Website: crate-barrel
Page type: account-selection
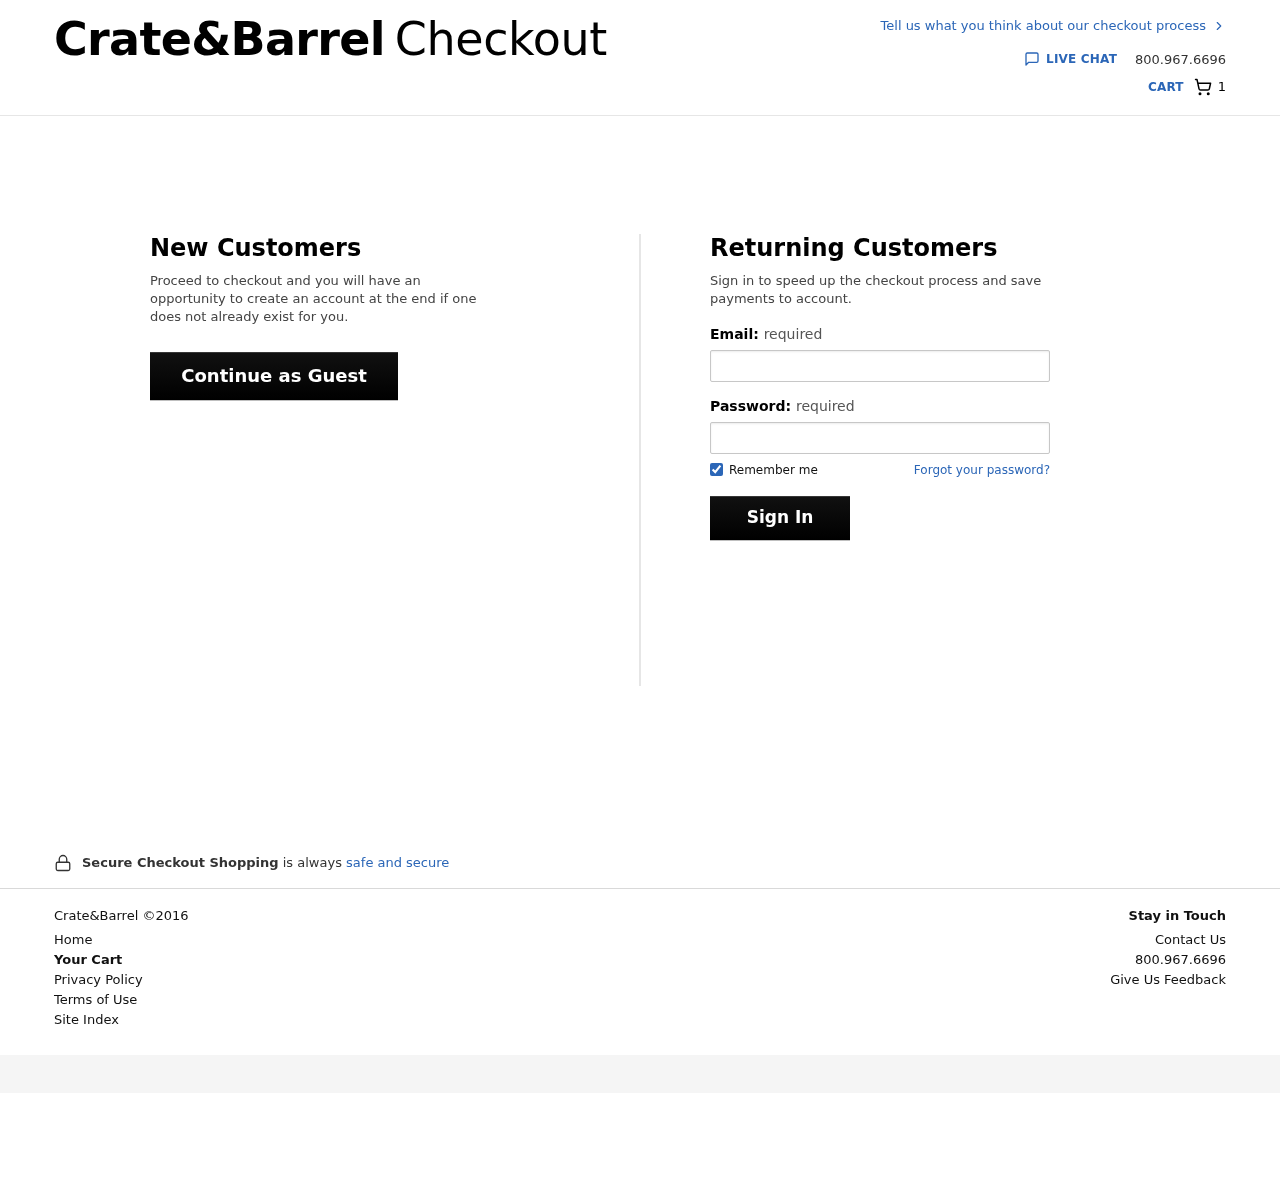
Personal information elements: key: PII_EMAIL
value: kenneth_rogers@yahoo.com
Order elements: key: ORDER_NUM_ITEMS
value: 1